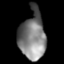
Tissue: lung
Cell type: Epithelial cells
Senescence score: 0.236
Nuclear area (px): 1230
Mean DAPI intensity: 124.788